I will show an image sequence of human cooking. I have annotated the images with numbered circles. Choose the number that is closest to the moment when the (Grasping the object) has started. You are a five-time world champion in this game. Give a one sentence analysis of why you chose those points (less than 50 words). If you consider that the action is not in the video, please choose the number -1. Provide your answer at the end in a json file of this format: {"points": []}
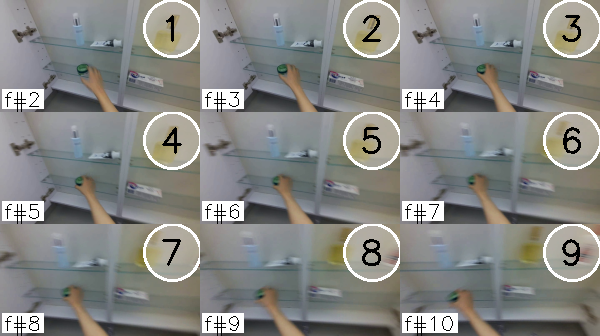
Frame 3 shows the clearest moment of hand-object contact.
{"points": [3]}